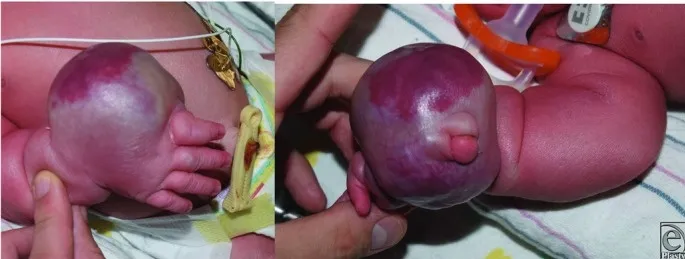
Right hand with rapidly involuting congenital hemangioma.
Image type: medical_photograph (other_medical_photograph)